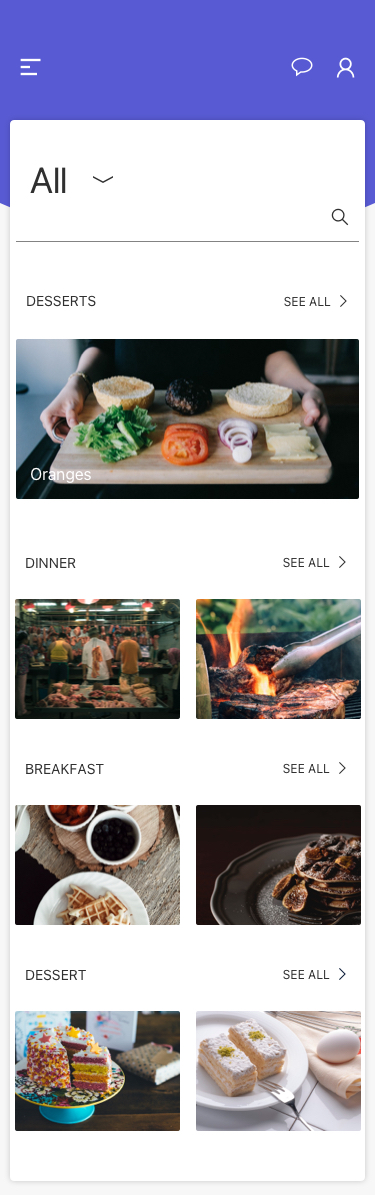
Text in this UI design:
SEE ALL
Dessert
SEE ALL
Breakfast
SEE ALL
Dinner
Oranges
SEE ALL
Desserts
All